Field crop: tomato
Growth stage: 1
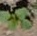
Species: solanum